Question: I have two rectangles with pivots,
I need to attach the position of the green rectangle based on the rotation of the red rectangle
The result should be like in the picture:

I tried different formulas and nothing succeeded
red rectangle:
'''
x=500, y=100, width=200, height=500, pivotX=100, pivotY=400
'''
green rectangle:
'''
x=450, y=150, width=100, height=400, pivotX=50, pivotY=50
'''
I tried something like this:
'''
var radians = (Math.PI / 180) * red.degree;
green.x += red.pivotX * Math.cos(radians) - red.pivotY * Math.sin(radians);
green.y += red.pivotX * Math.sin(radians) + red.pivotY * Math.cos(radians);
'''
Big thanks to everyone that helped!
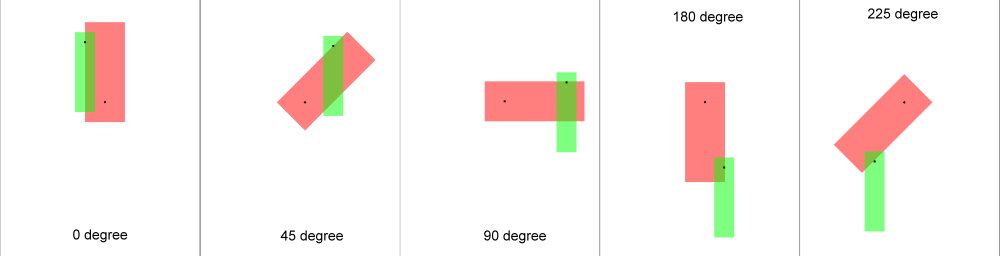
Answer: The pivot of a rectangle is originally at position '(x + pivotX, y + pivotY)'. Take the vector pointing from the red pivot point towards the green pivot point, namely
'''
vx = green.x + green.pivotX - red.x - red.pivotX;
vy = green.y + green.pivotY - red.y - red.pivotY;
'''
That's the vector you rotate:
'''
wx = Math.cos(radians)*vx - Math.sin(radians)*vy;
wy = Math.sin(radians)*vx + Math.cos(radians)*vy;
'''
Then you can use that rotated 'w' instead of the original 'v' to determine the position of the green rectangle:
'''
green.x += wx - vx;
green.y += wy - vy;
'''